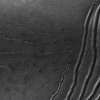
Atmospheric dust classification: not_dusty